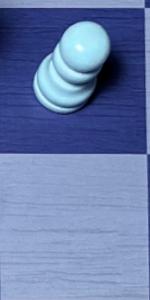
Label: Empty